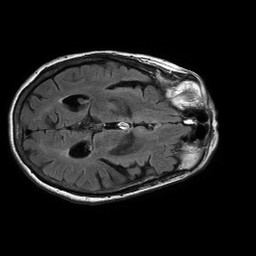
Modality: FLAIR
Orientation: axial
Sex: female
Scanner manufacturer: philips
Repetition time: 11 s
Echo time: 0.125 s